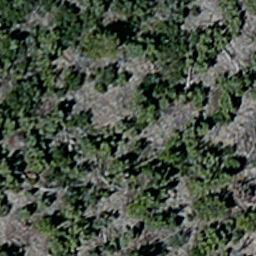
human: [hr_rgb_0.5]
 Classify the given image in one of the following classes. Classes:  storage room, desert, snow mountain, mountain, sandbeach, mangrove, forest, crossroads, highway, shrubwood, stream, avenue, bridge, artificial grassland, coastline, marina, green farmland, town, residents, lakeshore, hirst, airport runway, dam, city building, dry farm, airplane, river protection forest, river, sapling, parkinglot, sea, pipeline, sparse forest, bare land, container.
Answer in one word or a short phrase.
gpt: sparse forest